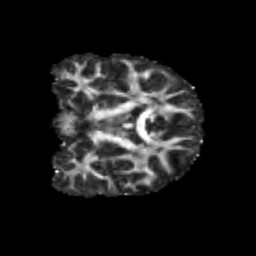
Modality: FA
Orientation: coronal
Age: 11
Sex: male
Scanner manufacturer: siemens
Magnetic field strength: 3 T
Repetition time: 3.8 s
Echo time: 0.07 s